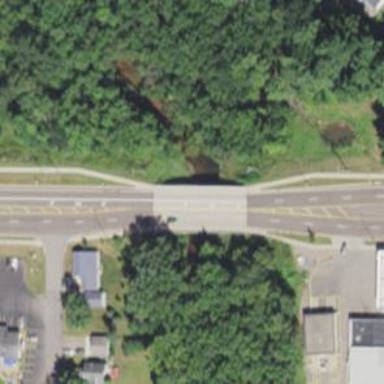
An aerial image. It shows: Footway on bridge.